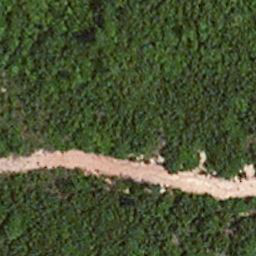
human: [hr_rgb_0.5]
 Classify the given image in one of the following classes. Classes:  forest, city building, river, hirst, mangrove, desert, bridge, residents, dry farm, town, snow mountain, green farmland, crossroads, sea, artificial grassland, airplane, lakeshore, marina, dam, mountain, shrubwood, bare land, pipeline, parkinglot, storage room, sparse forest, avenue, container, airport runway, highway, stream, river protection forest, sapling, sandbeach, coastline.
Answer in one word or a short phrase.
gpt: avenue